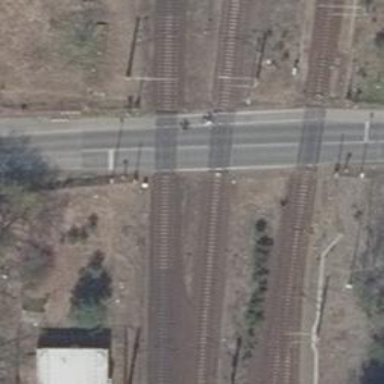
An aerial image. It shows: Level crossing along the railway with both lights and saltires. The crossing is fully equipped with barriers.